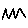
Label: zigzag